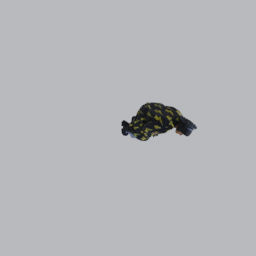
Label: people